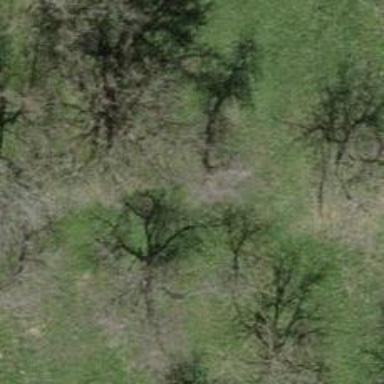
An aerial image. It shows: Beautiful tree in nature.